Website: macys
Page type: customer-info-address
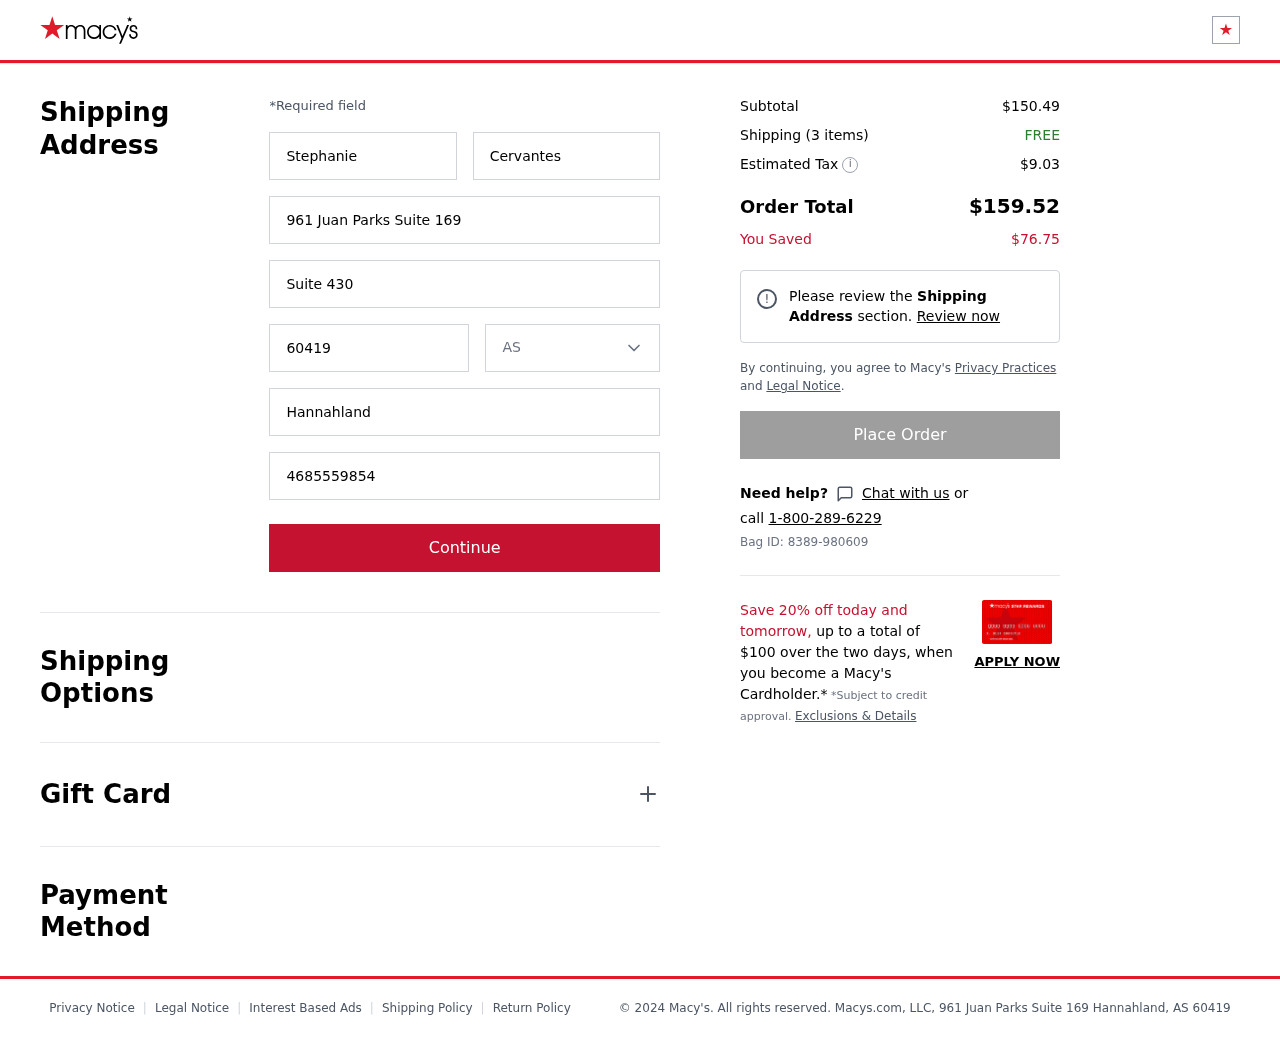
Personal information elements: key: PII_CITY
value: Hannahland
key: PII_FIRSTNAME
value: Stephanie
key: PII_LASTNAME
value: Cervantes
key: PII_PHONE
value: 4685559854
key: PII_POSTCODE
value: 60419
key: PII_STATE
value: AS
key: PII_STREET
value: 961 Juan Parks Suite 169
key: PII_STREET2
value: Suite 430
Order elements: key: ORDER_SUBTOTAL
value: $150.49
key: ORDER_NUM_ITEMS
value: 3
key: ORDER_SHIPPING_COST
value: FREE
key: ORDER_TAX
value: $9.03
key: ORDER_TOTAL
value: $159.52
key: ORDER_SAVINGS
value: $76.75
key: ORDER_BAG_ID
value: Bag ID: 8389-980609